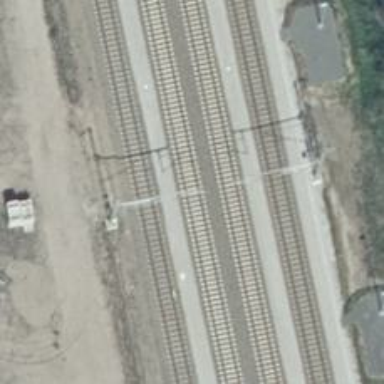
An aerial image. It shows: Milestone along the railway track with catenary mast.